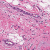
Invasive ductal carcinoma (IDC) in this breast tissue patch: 0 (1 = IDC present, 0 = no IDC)